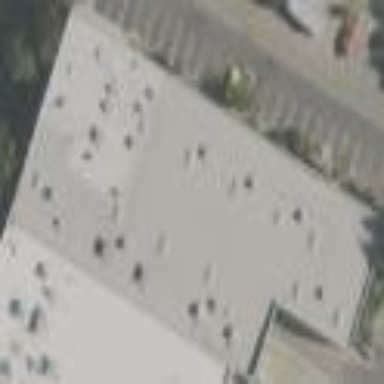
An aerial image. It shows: Warehouse.